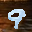
Label: 9